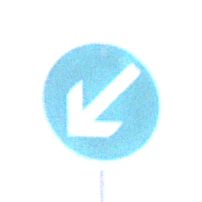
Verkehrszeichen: VorgeschriebeneVorbeifahrtLinks
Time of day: Midday
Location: Outdoor (Nature)
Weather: PartlyCloudy
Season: NotSpecified
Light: Natural